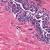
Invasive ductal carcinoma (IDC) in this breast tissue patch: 0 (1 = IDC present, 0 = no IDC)